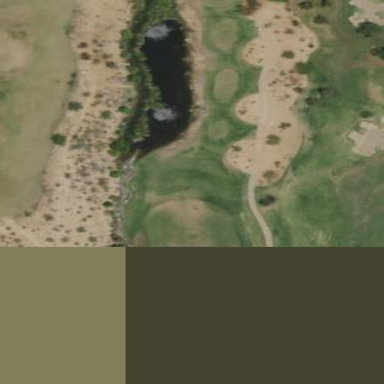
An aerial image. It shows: Rough area on grassy golf course.